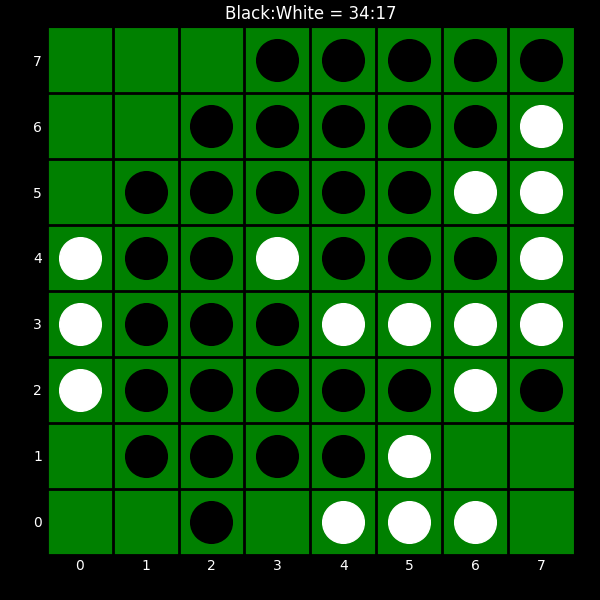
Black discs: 34
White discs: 17